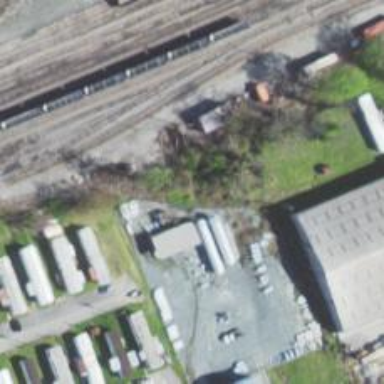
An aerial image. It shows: Railway siding for service.